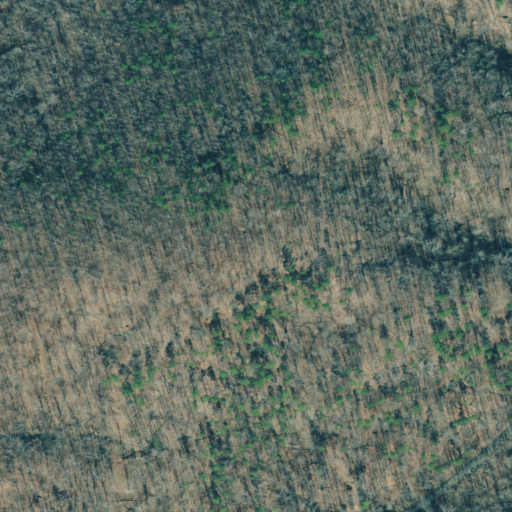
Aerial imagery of mountain in Georgia named Davis Mountain containing deciduous forest and open development